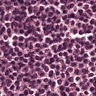
Metastatic tissue present: no